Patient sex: M
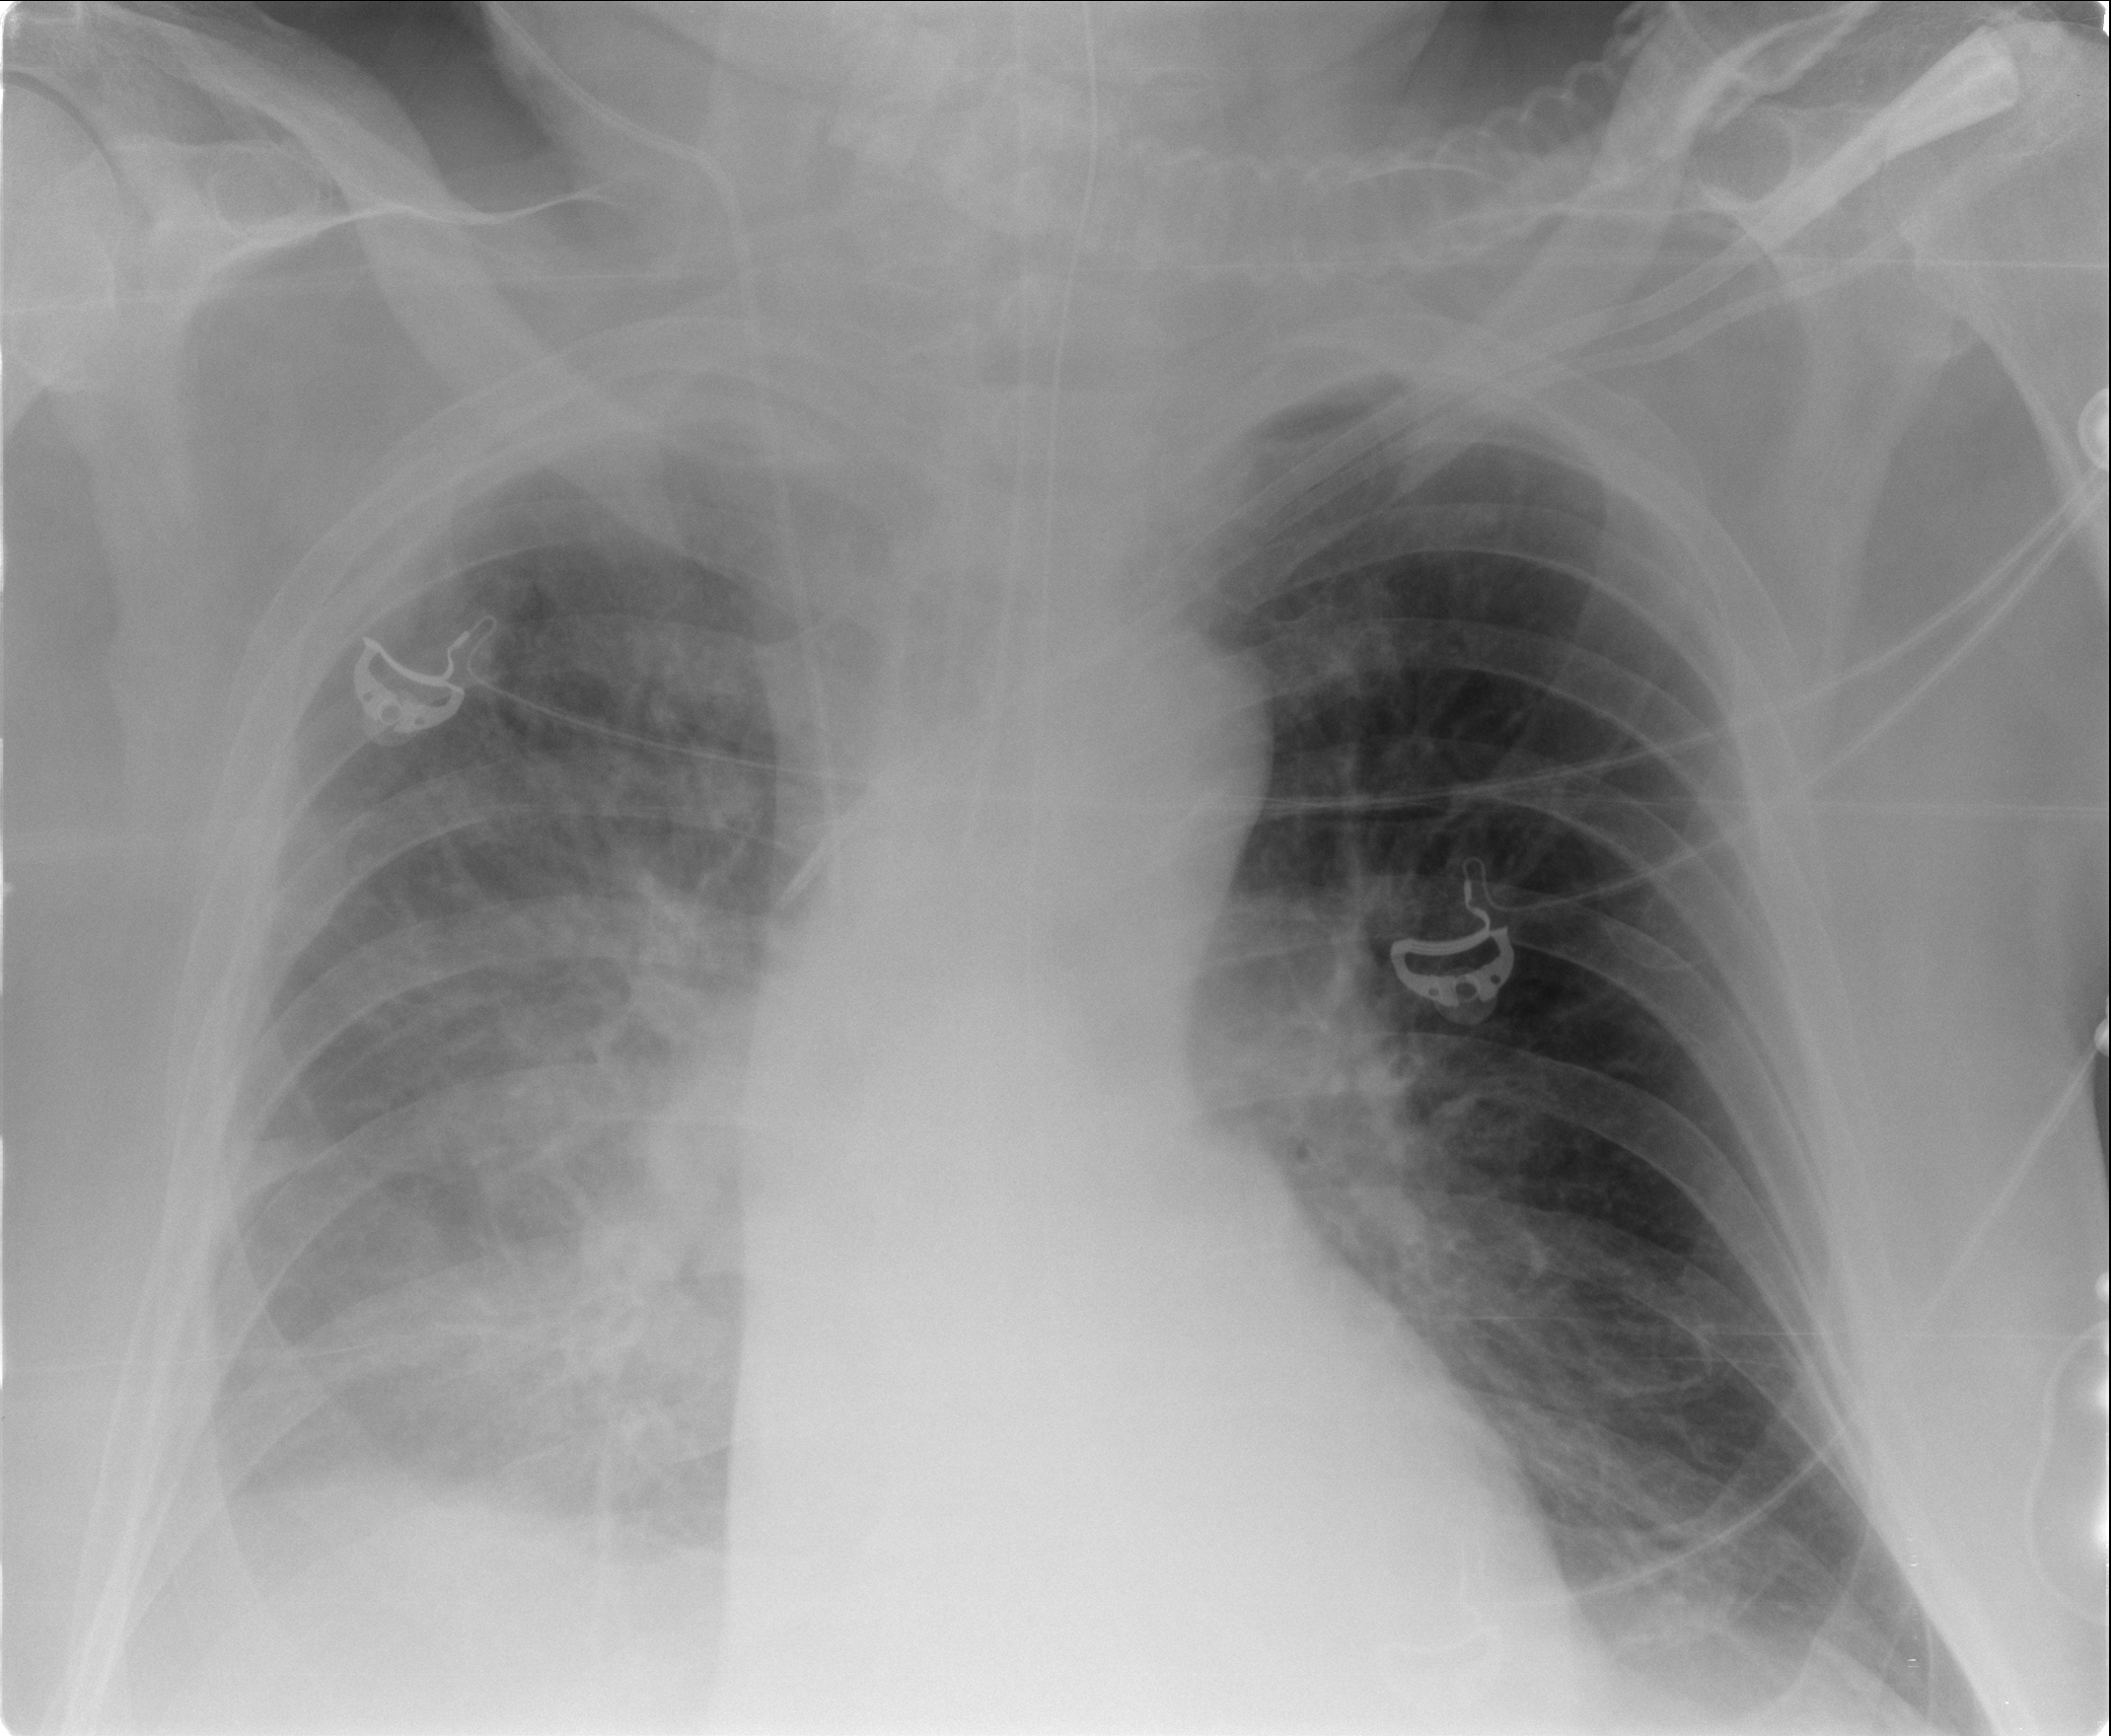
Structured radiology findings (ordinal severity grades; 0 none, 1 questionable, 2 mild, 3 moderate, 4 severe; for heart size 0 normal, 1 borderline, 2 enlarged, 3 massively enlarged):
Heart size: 0
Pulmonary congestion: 0
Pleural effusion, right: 0
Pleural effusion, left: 0
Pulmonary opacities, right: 2
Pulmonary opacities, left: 0
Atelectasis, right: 2
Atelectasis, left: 0